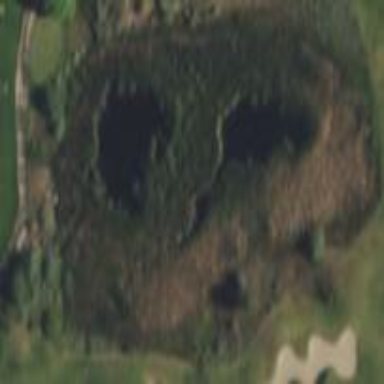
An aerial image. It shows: Pond serving as water hazard on golf course. It is natural feature of the landscape.